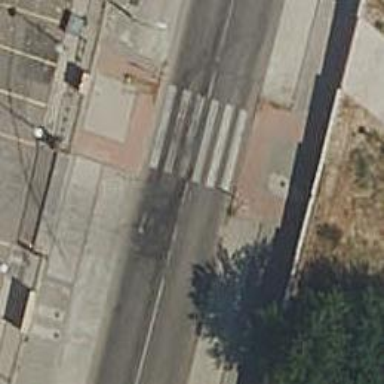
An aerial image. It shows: Zebra crossing on the road.